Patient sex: M
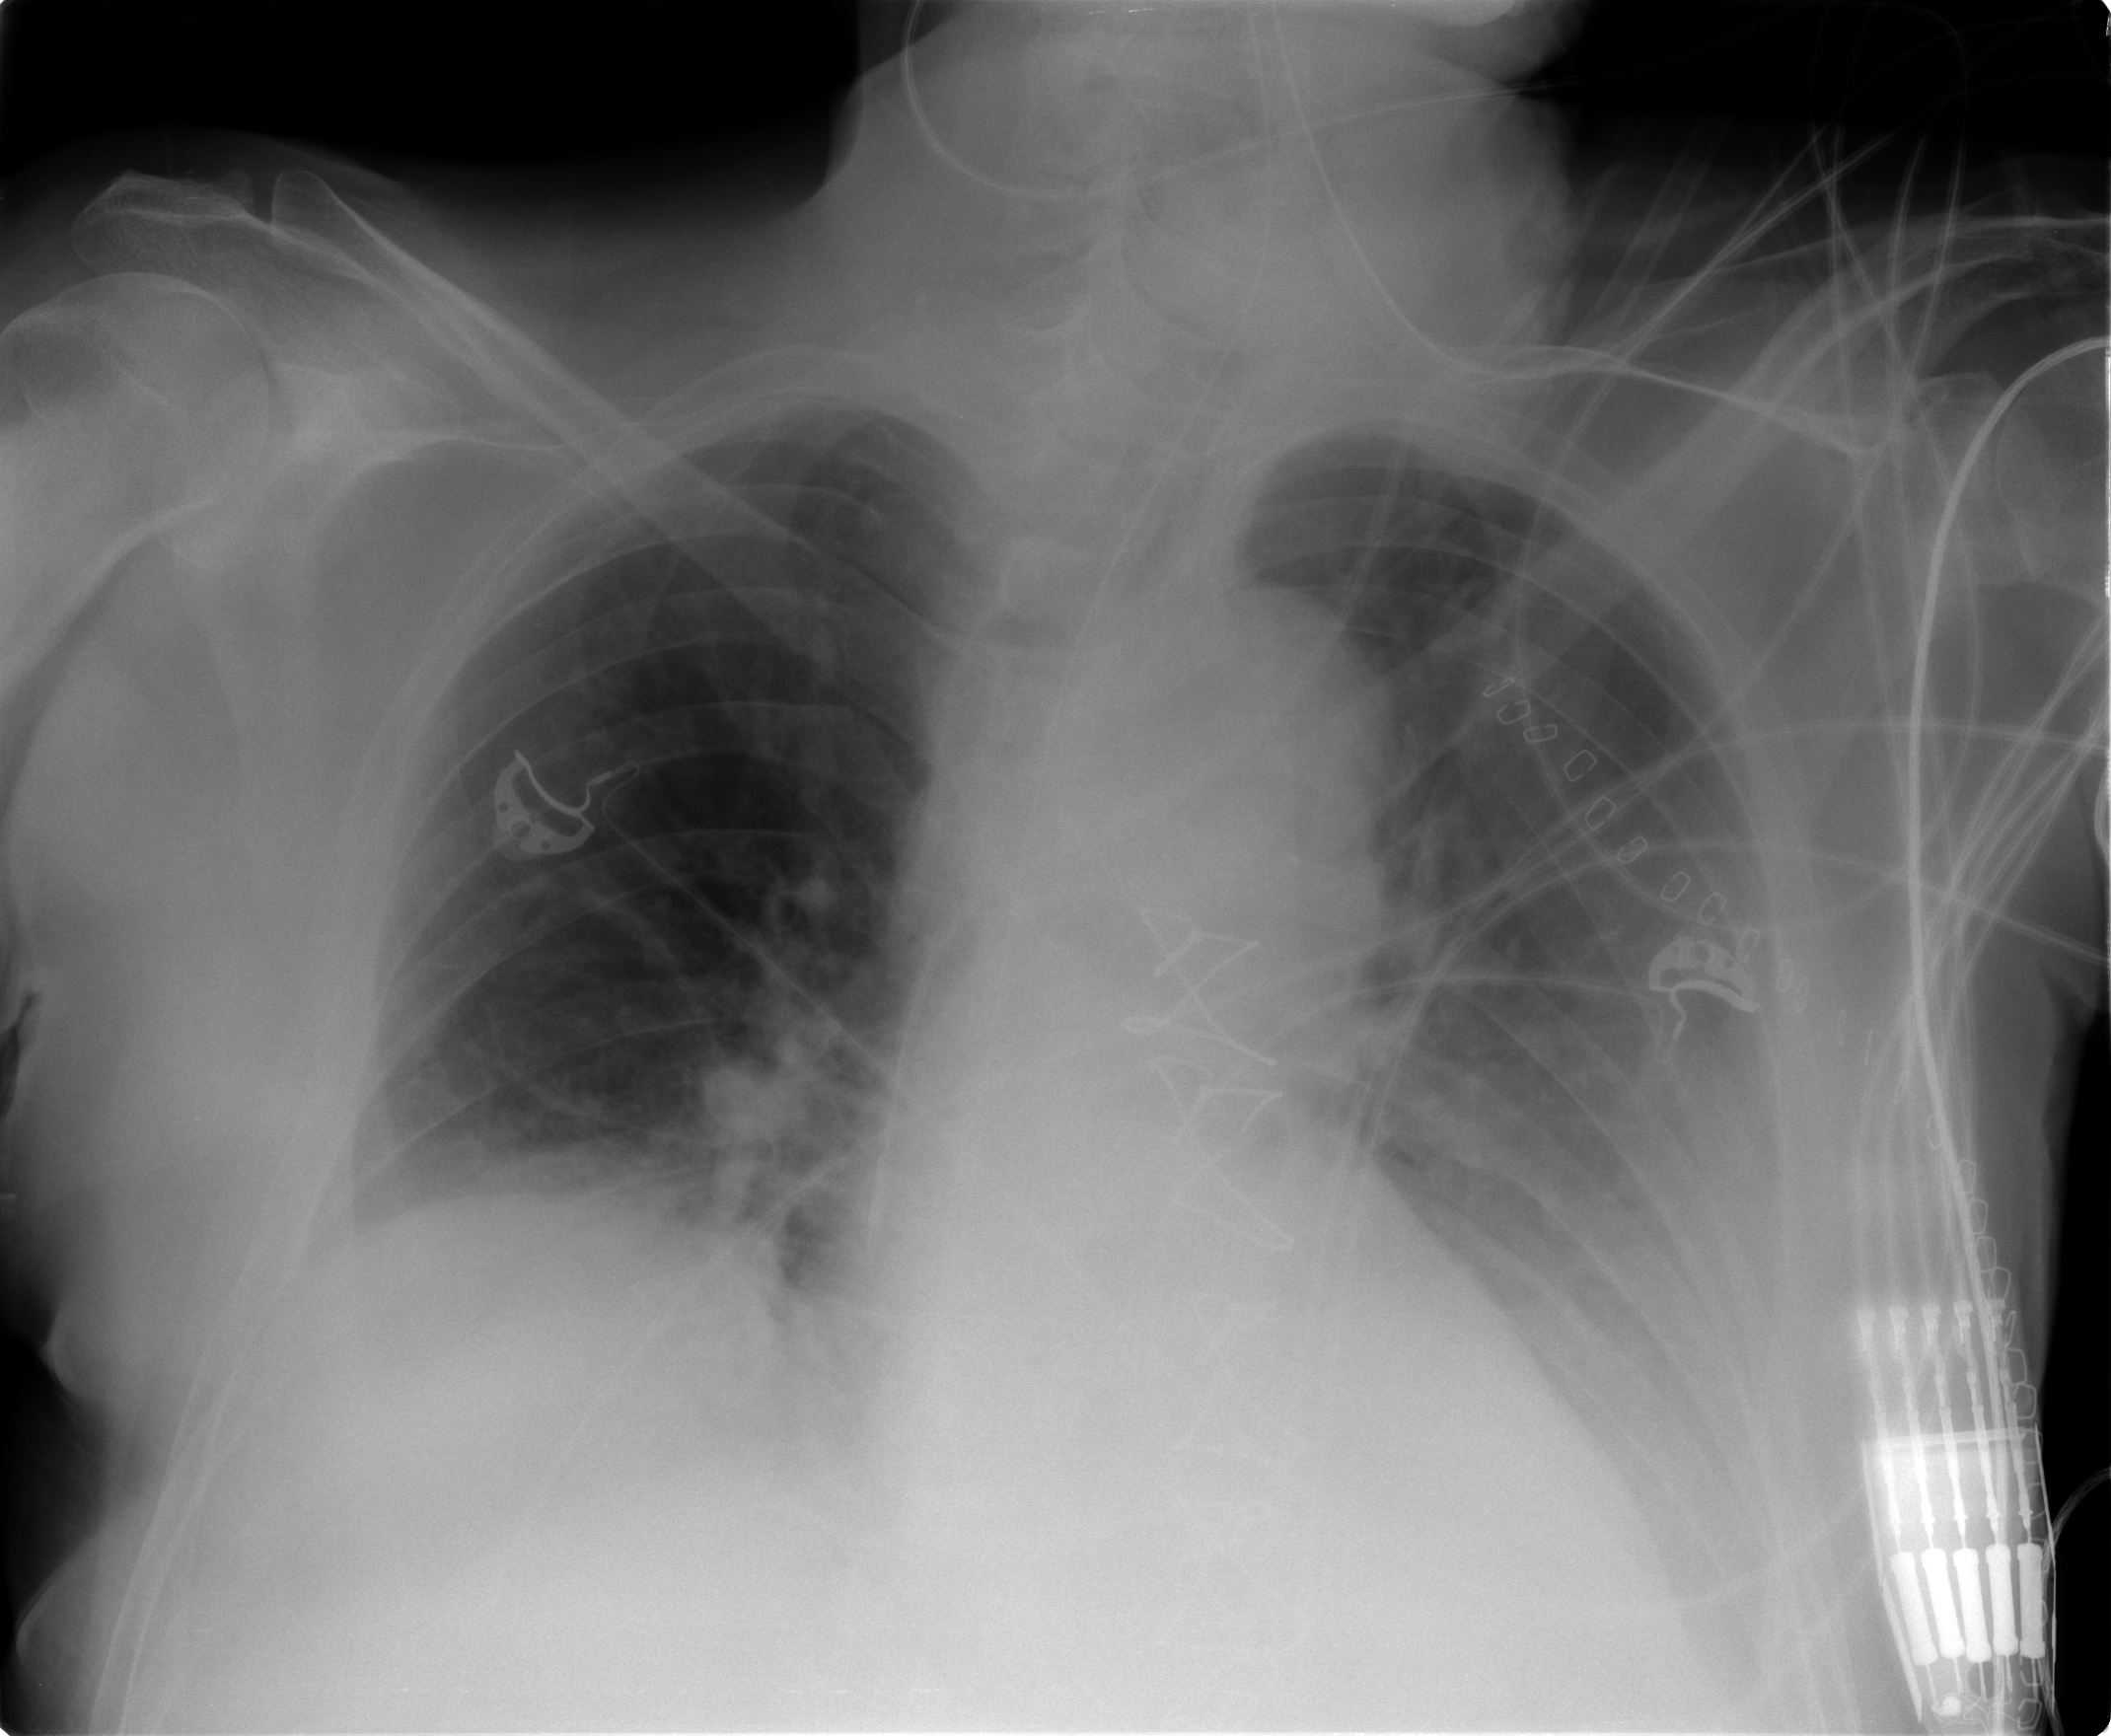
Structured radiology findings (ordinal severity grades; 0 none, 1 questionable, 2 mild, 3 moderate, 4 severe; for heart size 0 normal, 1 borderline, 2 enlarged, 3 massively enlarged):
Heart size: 0
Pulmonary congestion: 0
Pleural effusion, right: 0
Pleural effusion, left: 2
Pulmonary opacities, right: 0
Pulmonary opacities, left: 0
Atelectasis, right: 0
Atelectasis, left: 2